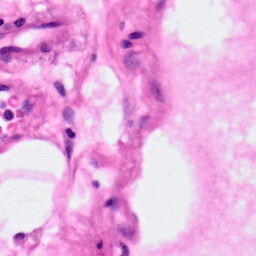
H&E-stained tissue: Pancreatic